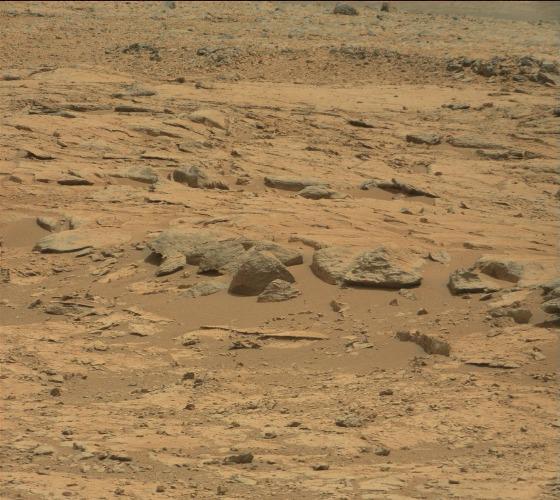
Terrain classes present: Bedrock, Gravel / Sand / Soil, Rock, Shadow, Sky / Distant Mountains